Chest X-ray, PA view. Patient: 40 years old, sex F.
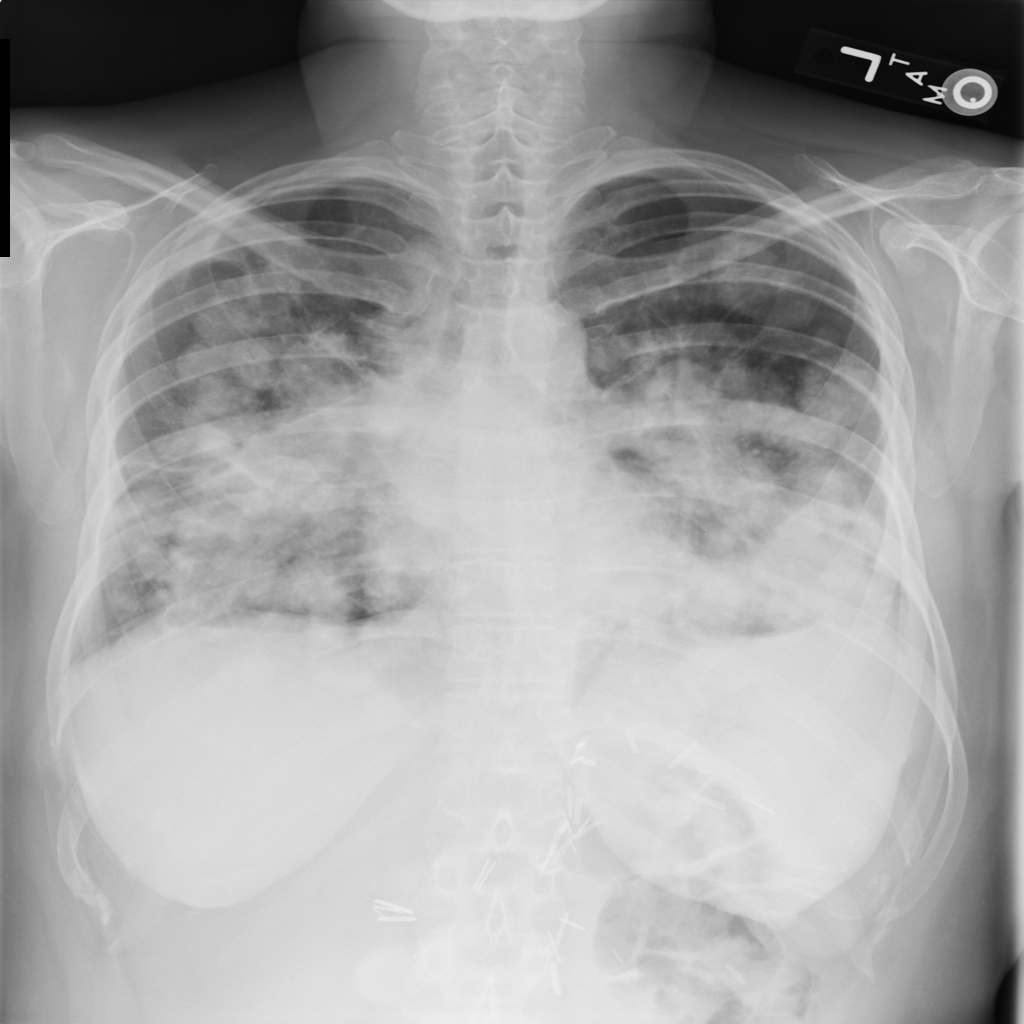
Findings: Nodule, Pleural_Thickening